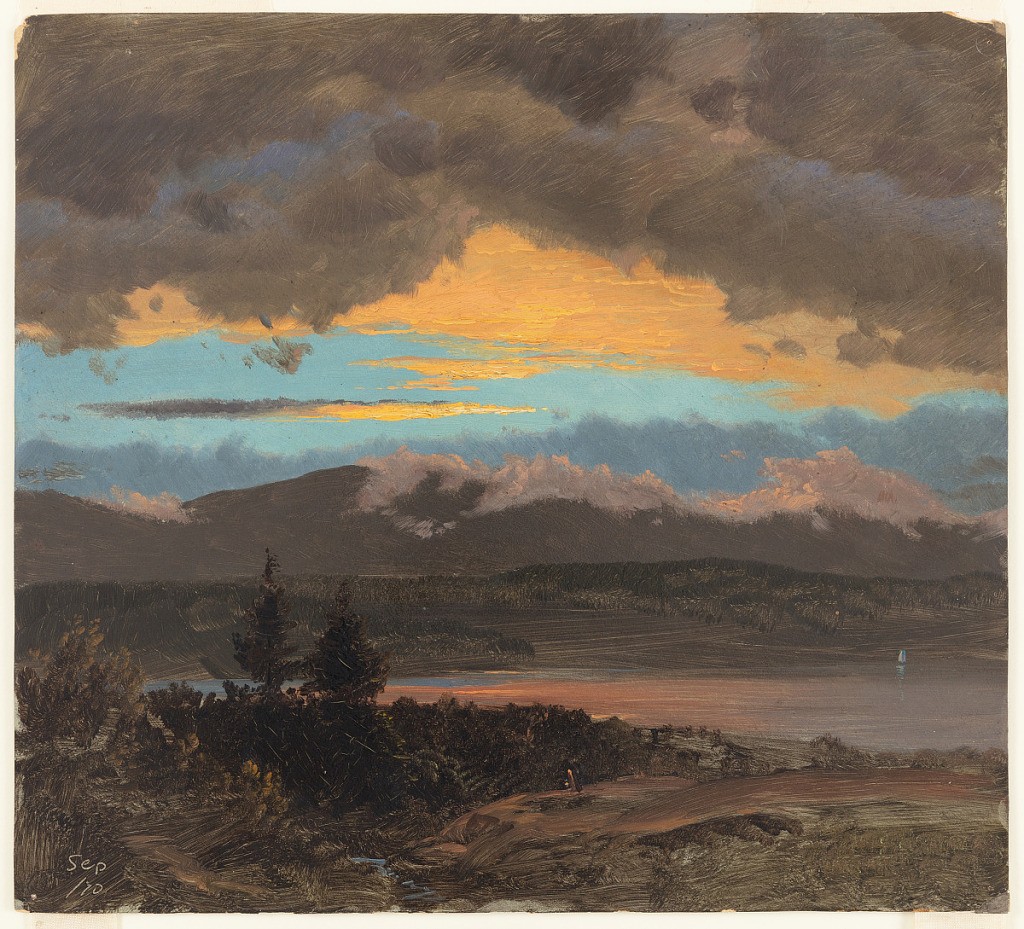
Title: Sunset across the Hudson Valley, New York
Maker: Frederic Edwin Church, American, 1826–1900
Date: September 1870
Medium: Brush and oil, graphite on paperboard
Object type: Drawing
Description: Landscape sketch showing a dramatic view of layered clouds at sunset above the Catskill Escarpment, as viewed from a spot near the artist's estate known as Olana. Rolling, partially wooded terrain extends across the foreground with a figure at lower center. In the middle distance, the Hudson River reflects the colors of the clouds above, while beyond it, the foothills of the Catskill Mountains are visible. A boat sails along the river at right. In the background, low clouds cling to the ridge of the Catskill Escarpment, while layered cloud banks above and behind it are variously lit in shades of gold, dark blue, and gray. Between them, a band of blue sky is visible. These clouds create a dramatic atmospheric effect.